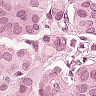
Metastatic tissue present: yes